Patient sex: F
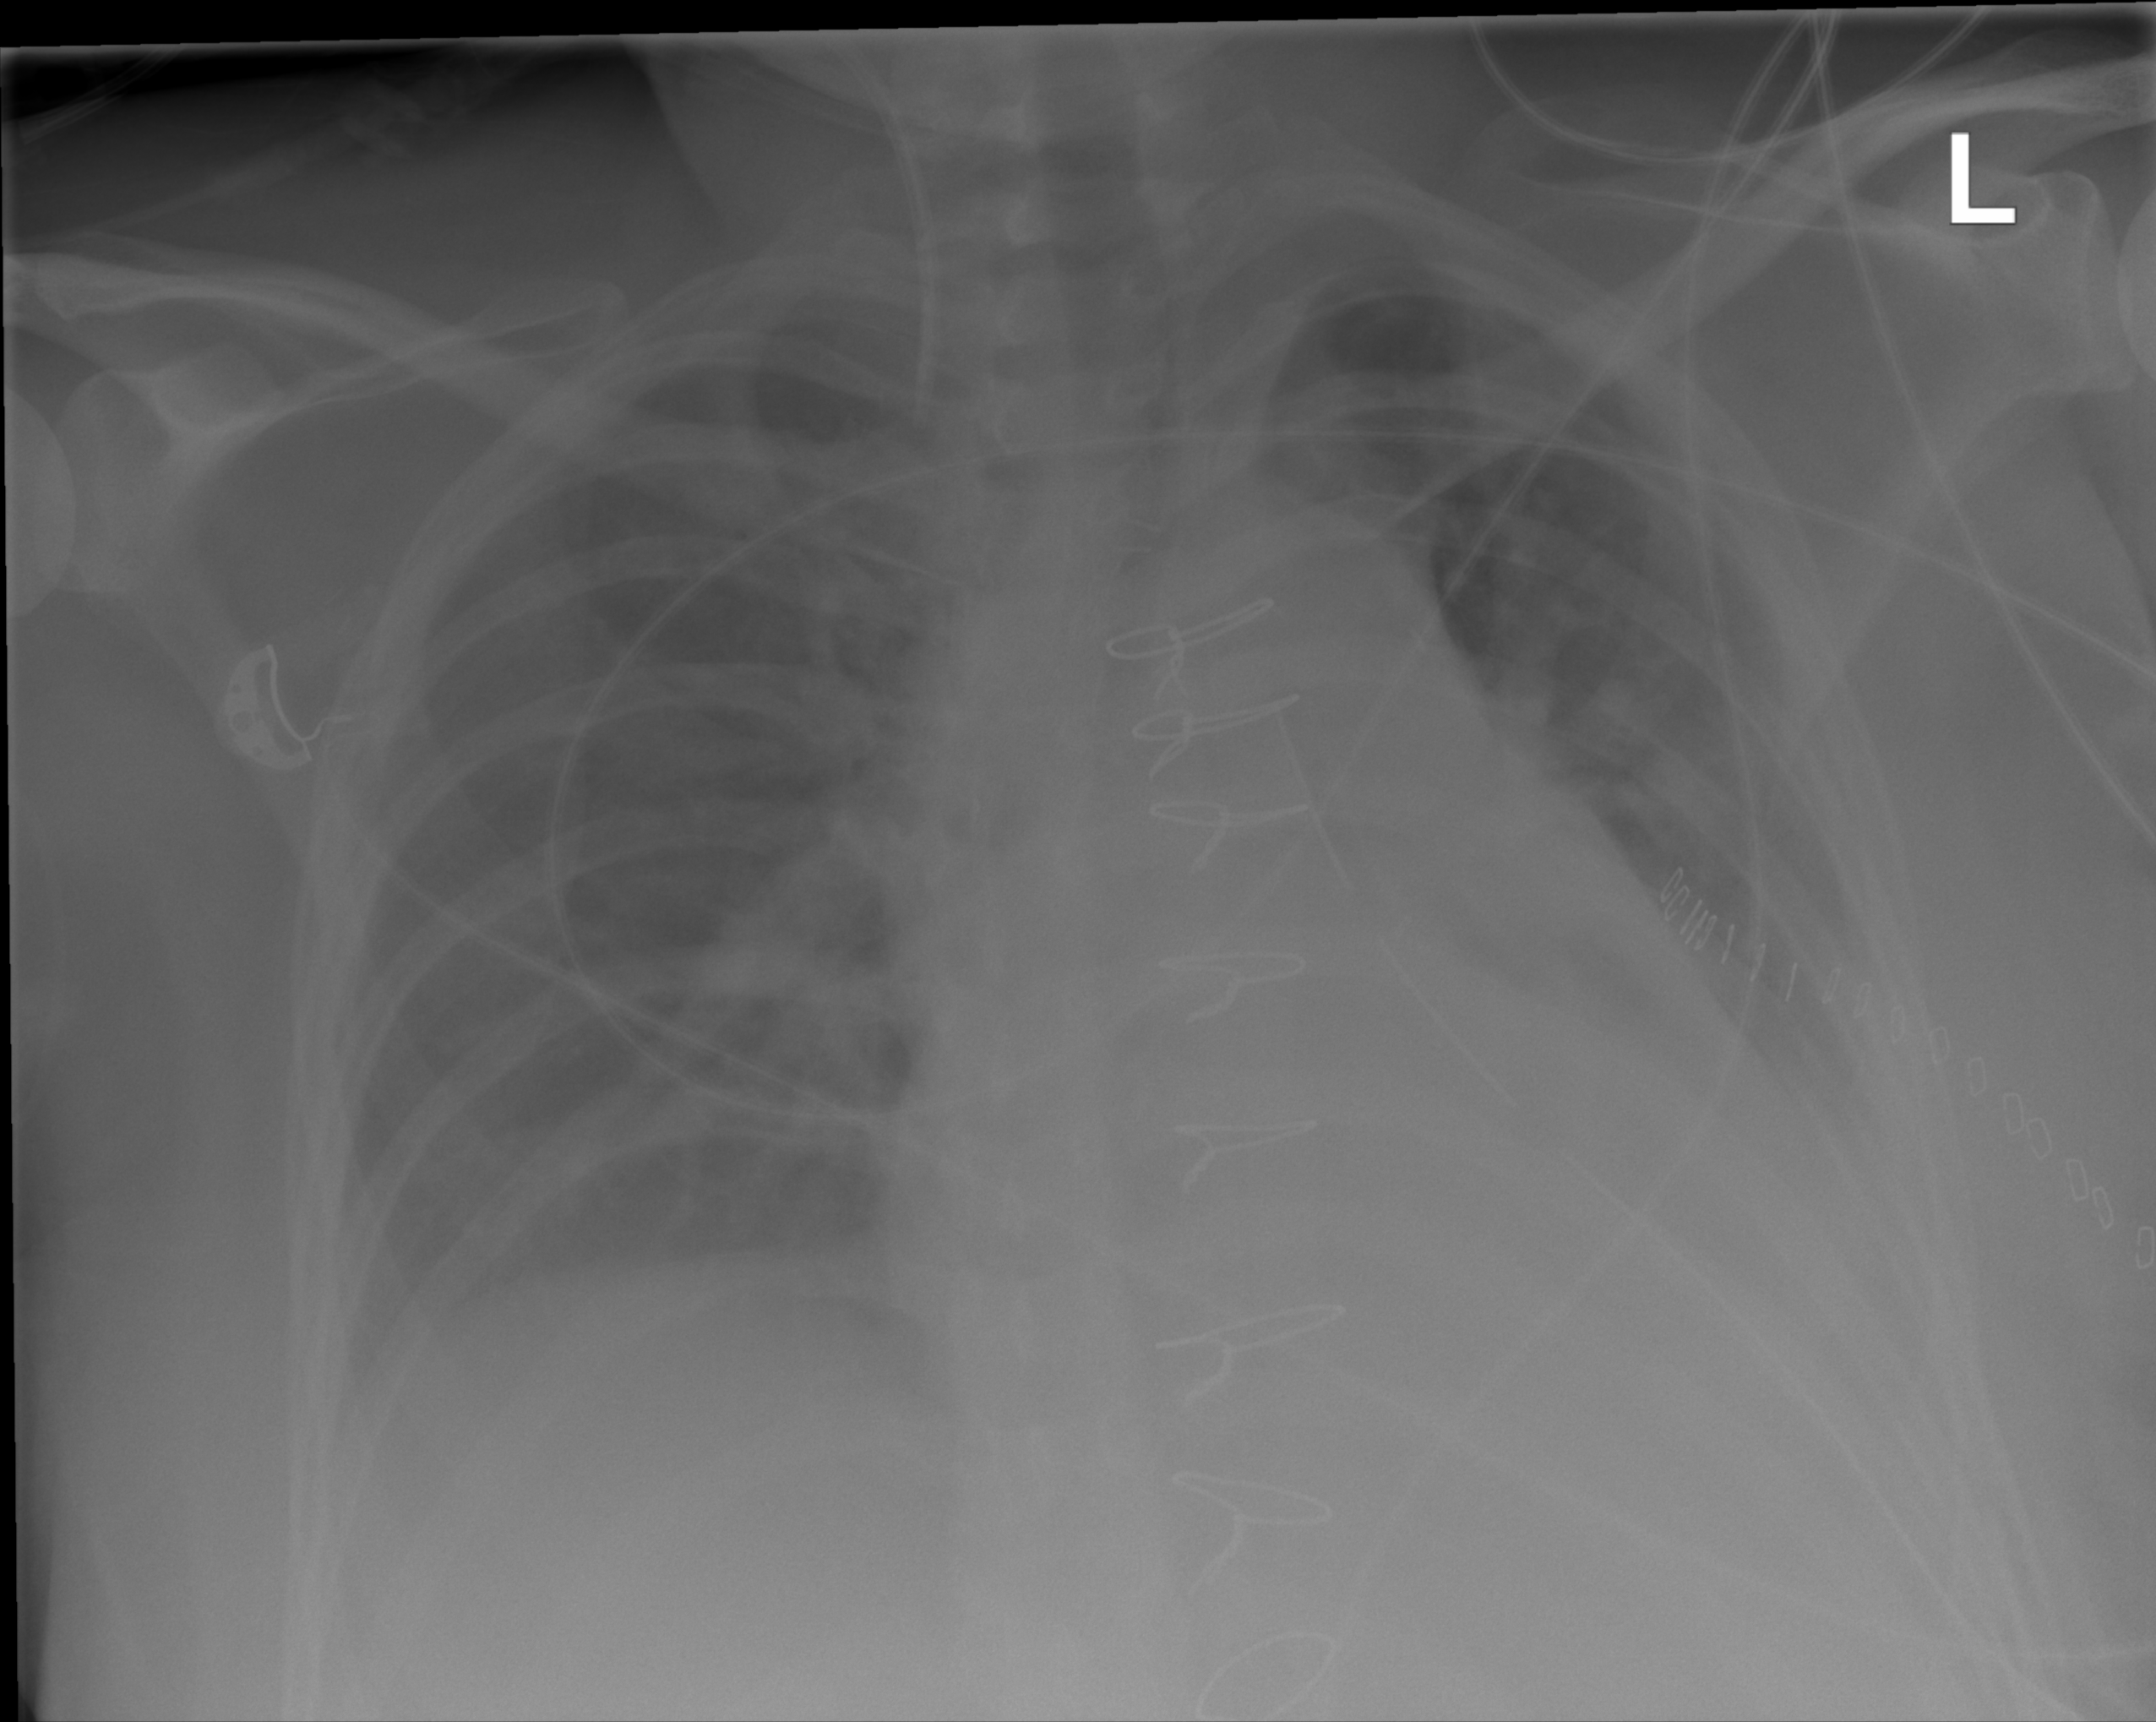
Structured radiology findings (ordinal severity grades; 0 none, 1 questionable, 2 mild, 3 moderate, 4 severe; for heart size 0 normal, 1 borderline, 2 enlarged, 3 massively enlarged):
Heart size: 2
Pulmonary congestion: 0
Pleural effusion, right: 2
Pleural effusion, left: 2
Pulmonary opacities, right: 0
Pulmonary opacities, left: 0
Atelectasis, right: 2
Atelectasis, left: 2